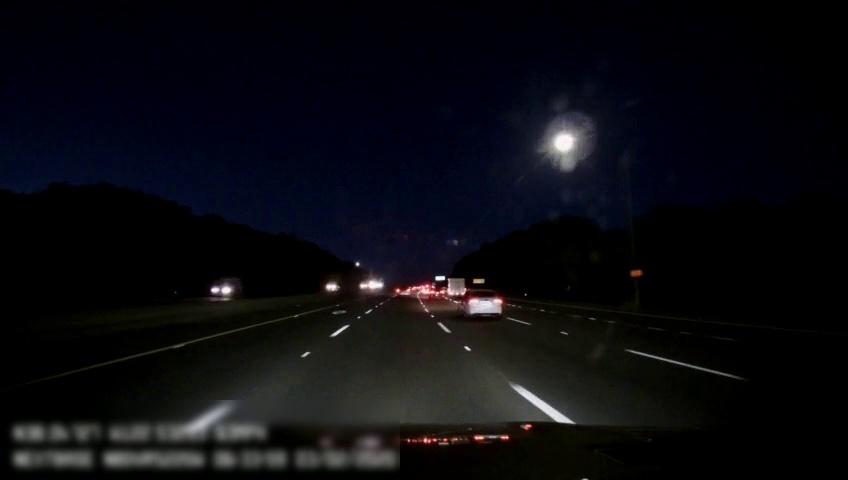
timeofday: Night
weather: Other
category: Drivable Space
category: Vehicles | Car
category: Vehicles | Other LV
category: Vehicles | Car
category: Vehicles | SUV
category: Vehicles | Car
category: Lanes | Alternate Lane
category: Lanes | Current Lane
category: Lanes | Current Lane
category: Lanes | Alternate Lane
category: Lanes | Alternate Lane
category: Lanes | Alternate Lane